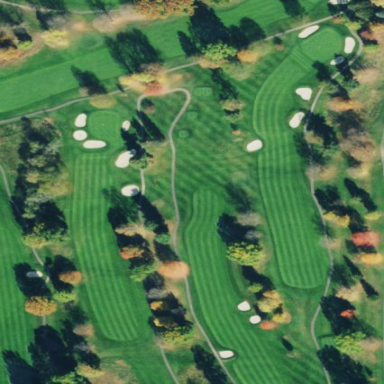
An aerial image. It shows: Designated golf cartpath for service vehicles.